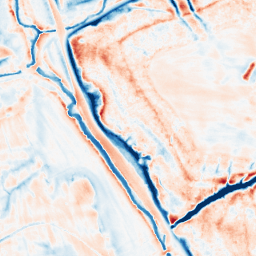
Category: trend_removal
Decomposition family: local_polynomial
Decomposition parameters: window_size: 21
degree: 3
Upsampling method: bilinear
Upsampling parameters: scale: 4
Upsampling scale: 4